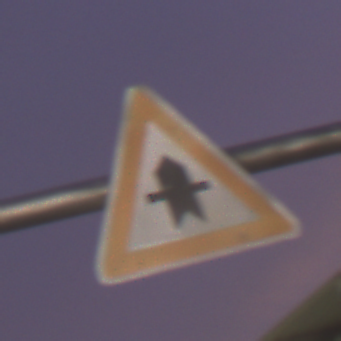
Verkehrszeichen: Vorfahrt
Umgebung: Outdoor, Urban
Tageszeit: SunriseSunset
Wetter: PartlyCloudy
Licht: Artificial
Jahreszeit: NotSpecified
Kontrast: HighContrast